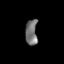
Tissue: skin
Cell type: Epithelial cells
Senescence score: 0.2482
Nuclear area (px): 302
Mean DAPI intensity: 114.983